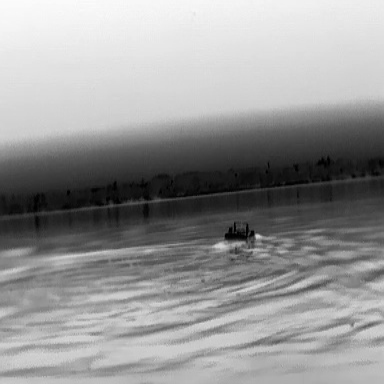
There is a canoe in the infrared image.